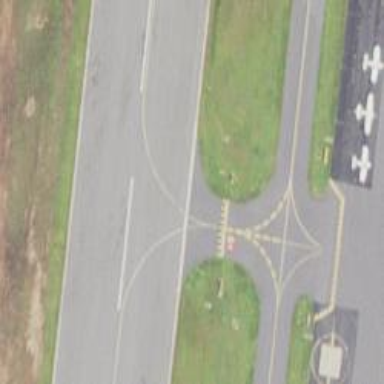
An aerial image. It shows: Asphalt taxiway in the airport.